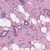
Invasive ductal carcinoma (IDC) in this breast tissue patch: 1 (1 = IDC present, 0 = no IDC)